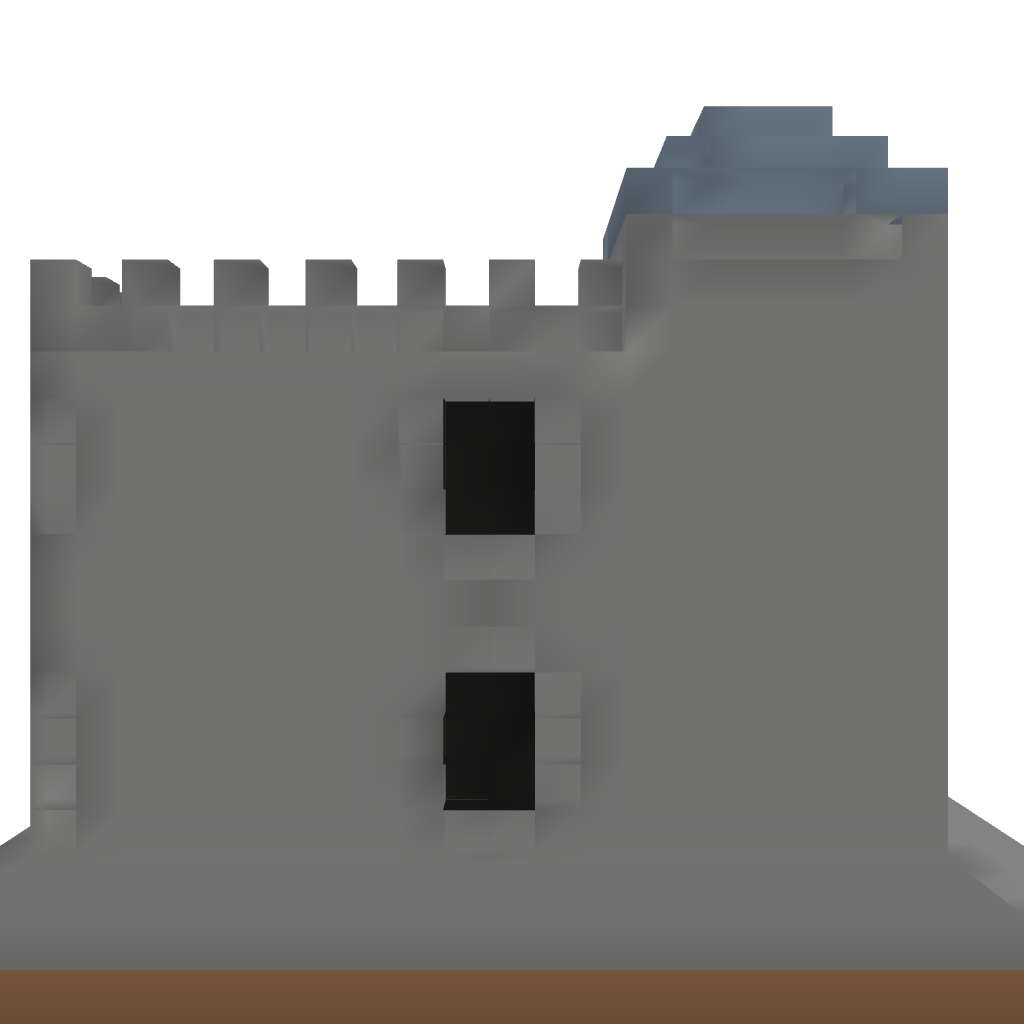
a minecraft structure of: Deluxe castle